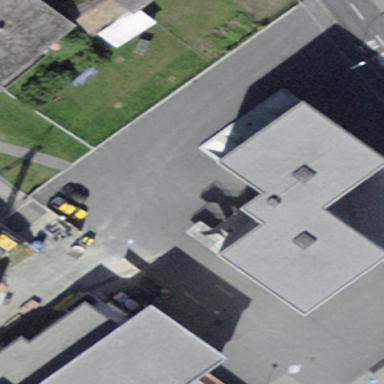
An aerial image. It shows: Museum building with flat grey roof.